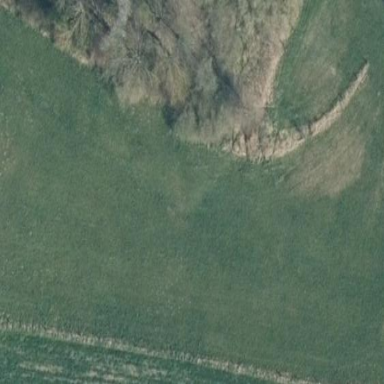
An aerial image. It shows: Beautiful meadow.